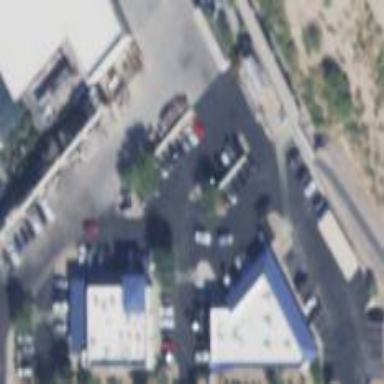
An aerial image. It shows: Parking area.